Question: I'm currently using <URL>, but on different resolutions, things get weird. Take a look:

The background image is scaled proportionally so that its width fits on the screen, but the actual 'li' element has a fixed height and doesn't resize, leaving the gap shown in the picture.
Here's the HTML for the slider setup itself:
'''
<div class="banner" style="overflow: hidden; width: 1904px; height: 450px;">
<ul style="width: 300%; position: relative; left: -200%; height: 450px;">
<li style="width: 33.333333333333336%; background-image: url(http://fths.convoke.info/wp-content/uploads/2014/08/header450-02.jpg); background-size: 100%;"></li>
<li style="width: 33.333333333333336%; background-image: url(http://fths.convoke.info/wp-content/uploads/2014/08/header450-01.jpg); background-size: 100%;"></li>
<li style="width: 33.333333333333336%; background-image: url(http://fths.convoke.info/wp-content/uploads/2014/08/header450-03.jpg); background-size: 100%;"></li>
</ul>
</div>
'''
And the CSS:
'''
.banner { position: relative; overflow: auto; }
.banner li { list-style: none; }
.banner ul li {
float: left;
height: 450px;
-webkit-background-size: 100% 100%;
-moz-background-size: 100% 100%;
-o-background-size: 100% 100%;
-ms-background-size: 100% 100%;
background-size: 100% 100%;
background-repeat: no-repeat;
}
'''
I tried various combinations of 'min-height' and 'max-height', but I couldn't really get it to work. The height needs to have value, otherwise the 'li' elements collapse on themselves. 'background-size:cover' also seems promising, but then the image doesn't scale at all, and looks bad at very narrow resolutions.
In order for this to work, I think I need a way to set the height of the 'li' so that it maintains the same relative proportions as the background images. Is there some way to do this with CSS, or do I need to script something? I found <URL> that "sets" the height by using 'padding-top:x%', but I think this causes problems because the actual width of the slider changes depending on how many slides there are.
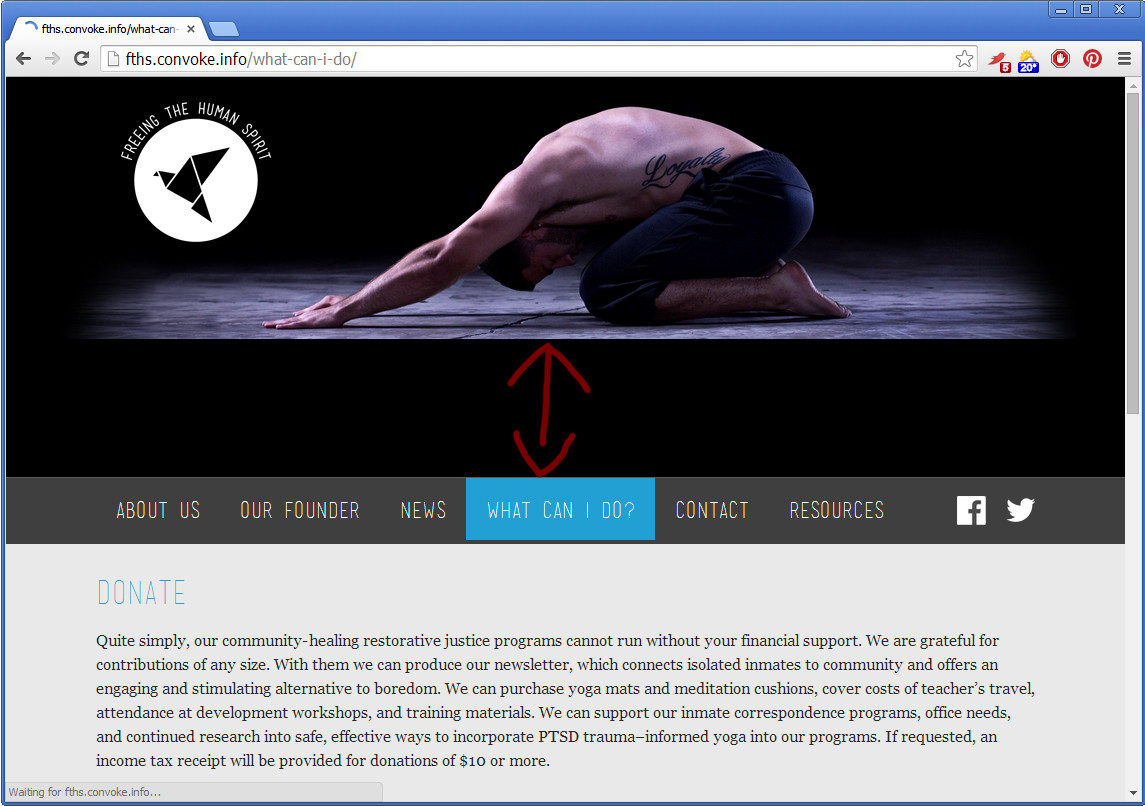
Answer: This is not possible with pure css, but it is possible to with a simple JQuery function as in this <URL>.
'''
$('document').ready(function(){
function setImageHeight(){
var bannerWidth = $('.banner').width();
var imageHeight = 450 * bannerWidth/1903;
$('.banner ul li').css('height', imageHeight.toString());
}
setImageHeight();
$(window).resize(function(){
setImageHeight();
});
});
'''